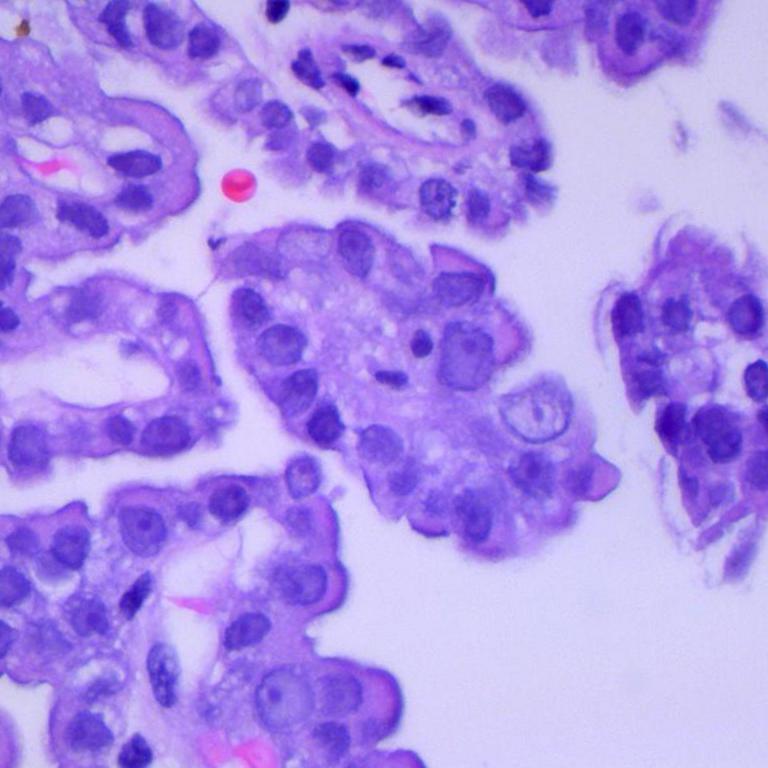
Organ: lung
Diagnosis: adenocarcinomas